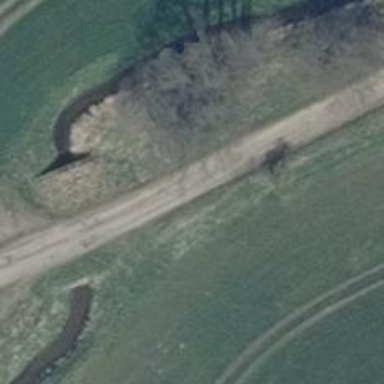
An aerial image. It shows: Gravel track road with bridge. The track is of grade3 tracktype.